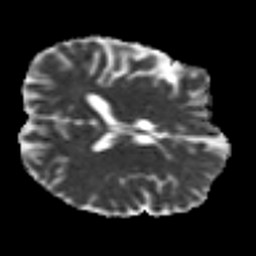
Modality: MD
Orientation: axial
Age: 41
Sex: male
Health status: ill
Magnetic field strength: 3 T
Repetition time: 9 s
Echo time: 0.093 s